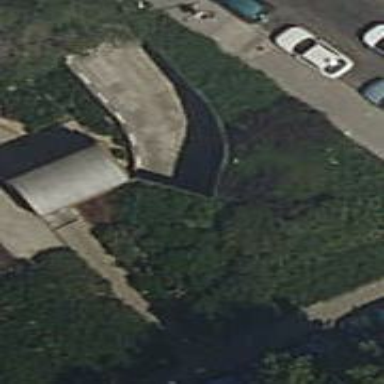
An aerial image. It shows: Parking entrance.